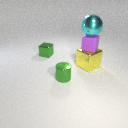
small purple rubber cube above large yellow metal cube